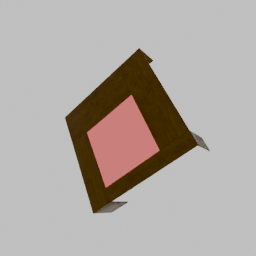
Label: furniture